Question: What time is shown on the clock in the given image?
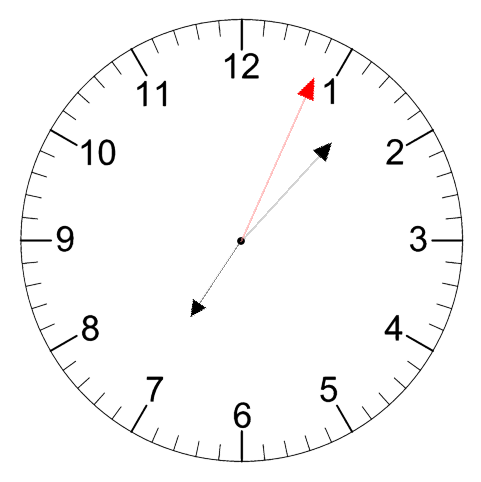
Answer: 07:07:04